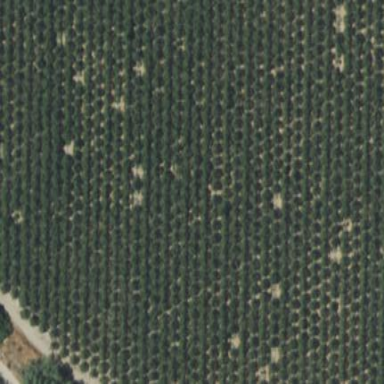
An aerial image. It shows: Orchard.